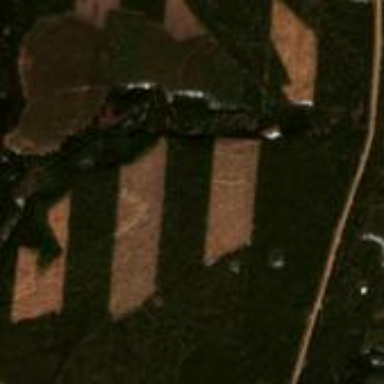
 likely man-made clearing in the landscape."